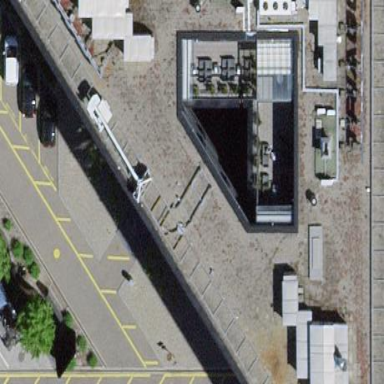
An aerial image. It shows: Restaurant within office building.